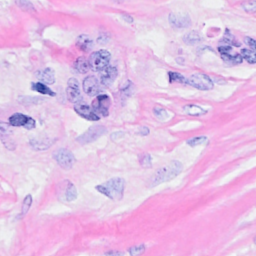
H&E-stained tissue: Breast